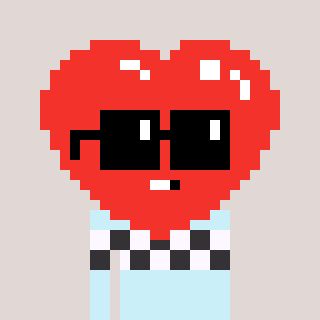
a pixel art character with square black sunglasses, a heart-shaped head and a cold-colored body on a warm background